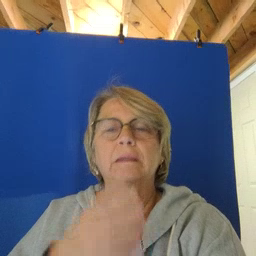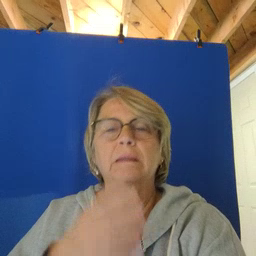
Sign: taste